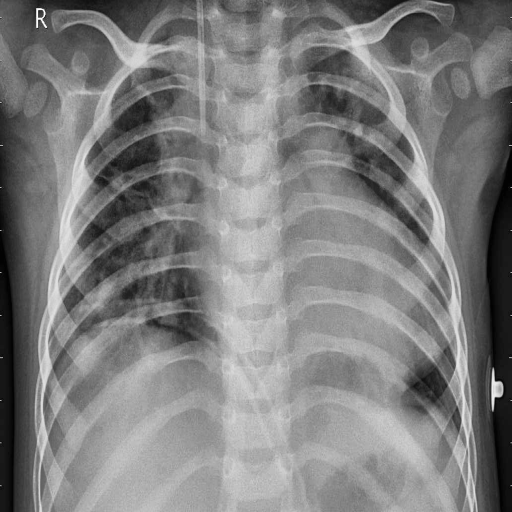
Finding: PNEUMONIA